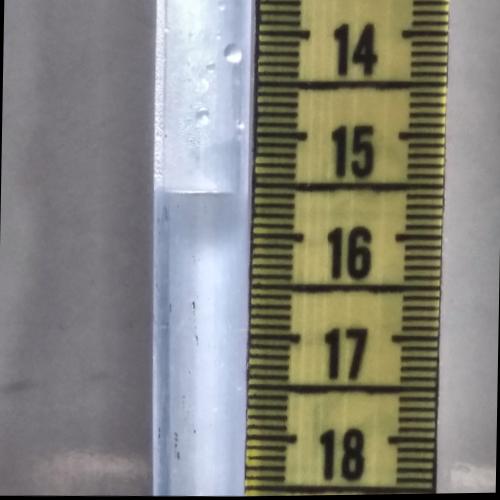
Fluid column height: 15.6 cm